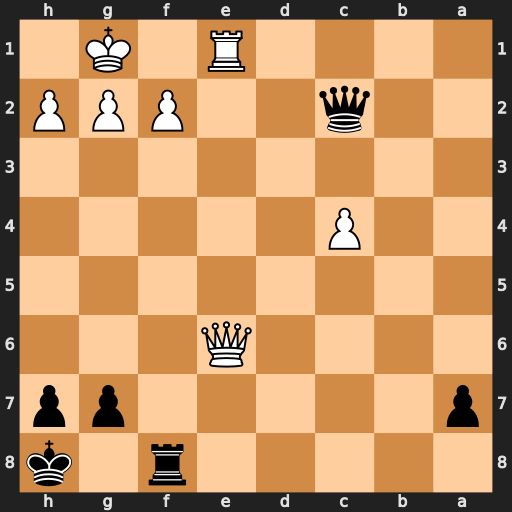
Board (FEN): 5r1k/p5pp/4Q3/8/2P5/8/2q2PPP/4R1K1
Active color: b
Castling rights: -
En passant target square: -
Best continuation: Qxf2+ Kh1 Qf1+ Rxf1 Rxf1#